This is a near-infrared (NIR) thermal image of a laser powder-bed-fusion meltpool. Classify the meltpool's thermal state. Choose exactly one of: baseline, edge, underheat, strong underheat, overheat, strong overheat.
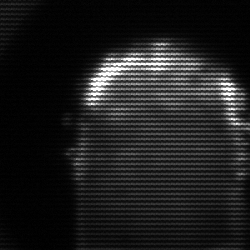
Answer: baseline